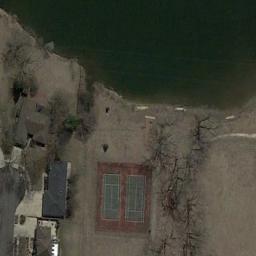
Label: tennis_court